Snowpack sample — Loveland Pass, Silver Plume, Colorado, USA (12/14/25, 10:50 AM MST)
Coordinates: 39.664, -105.882
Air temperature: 36 °F
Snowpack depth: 67 cm
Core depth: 30 cm
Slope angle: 6°, slope face: 326°
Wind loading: low
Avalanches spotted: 0
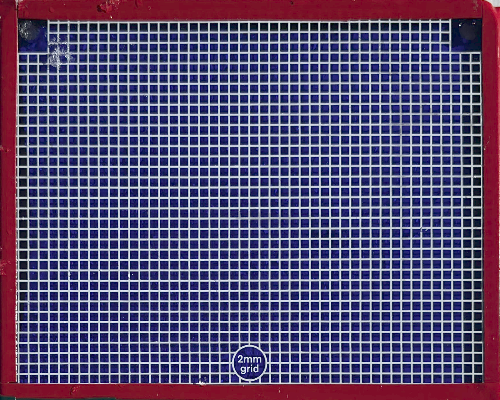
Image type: profile
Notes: No avalanches spotted, very late start to the season with minimal snowpack